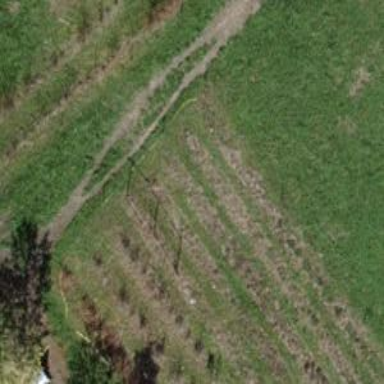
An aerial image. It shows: Row of trees in natural setting.